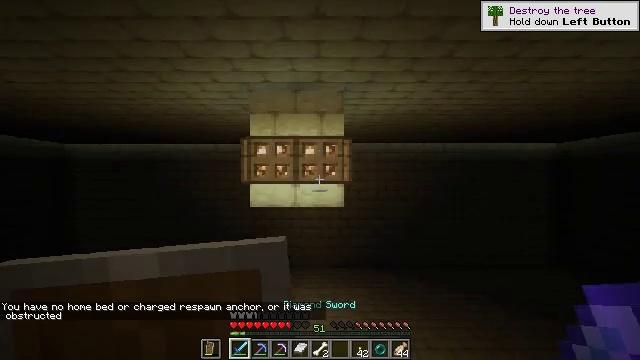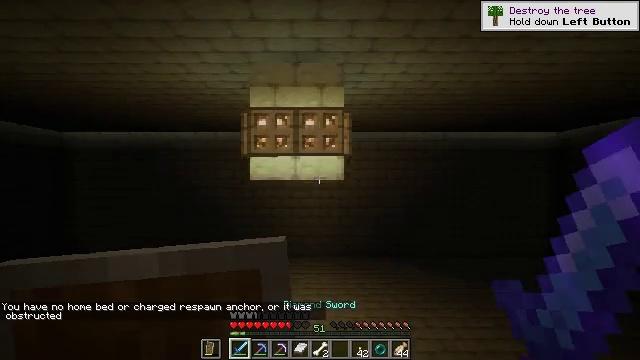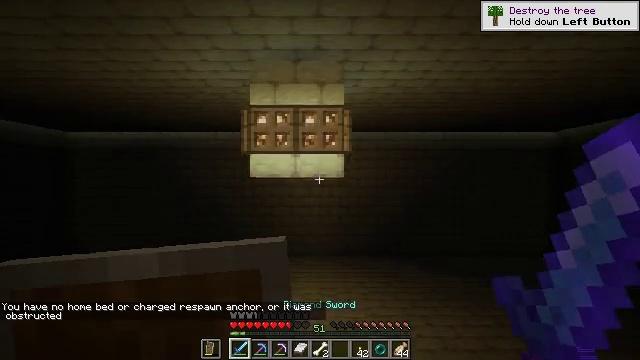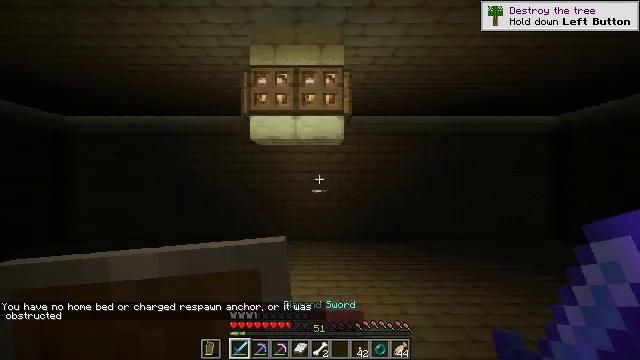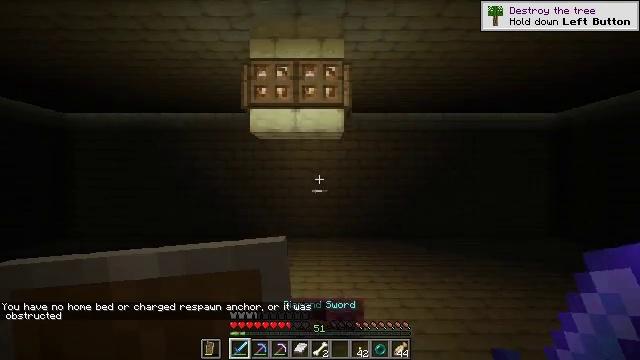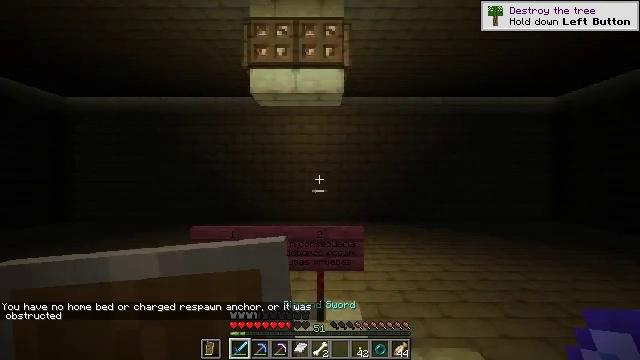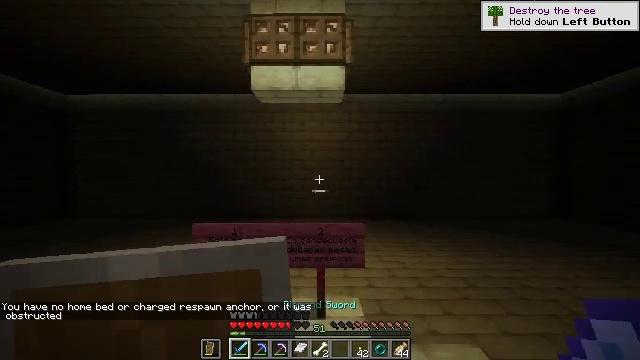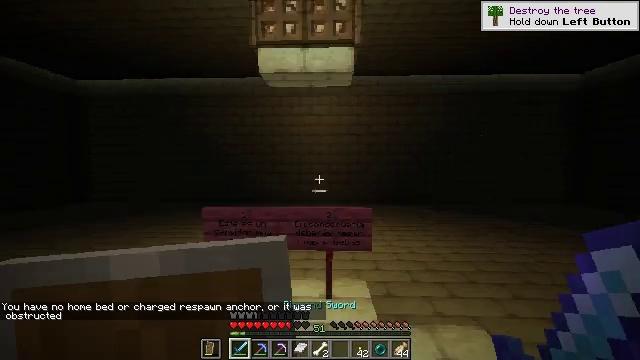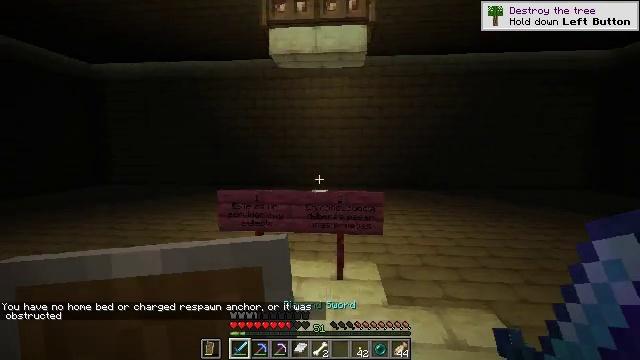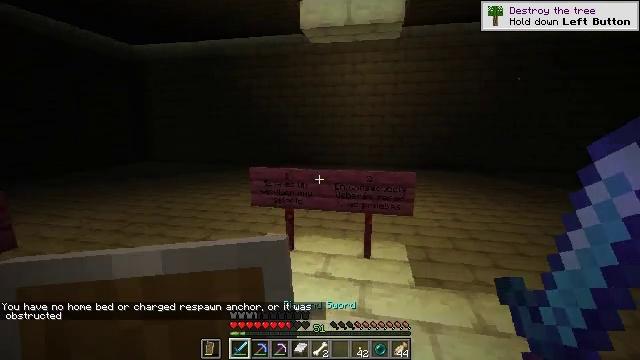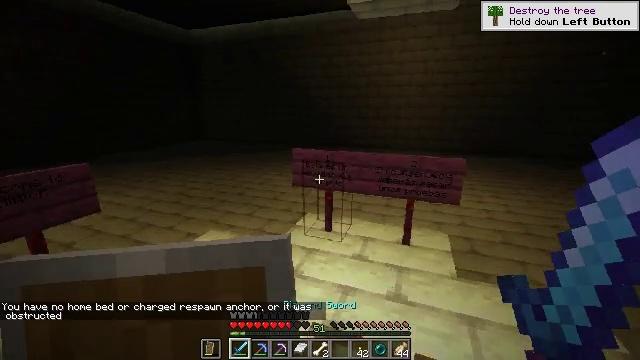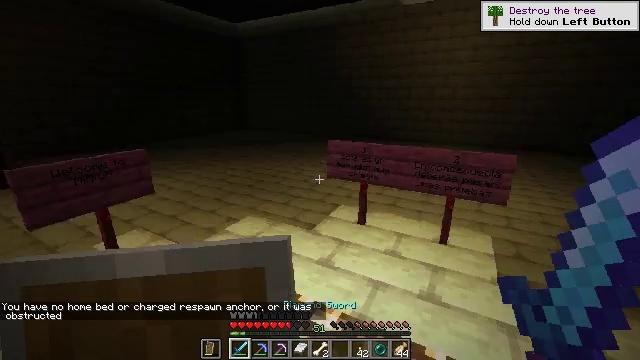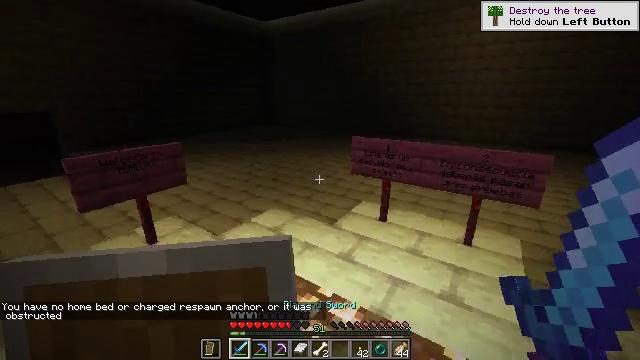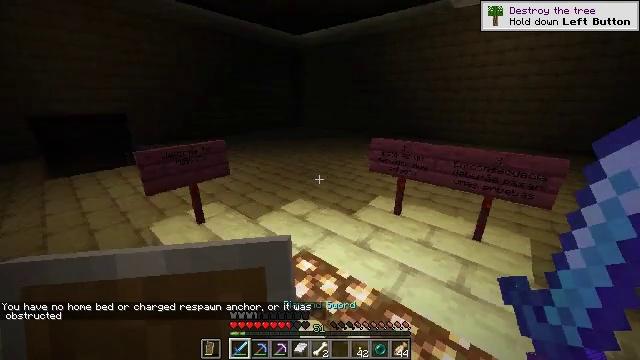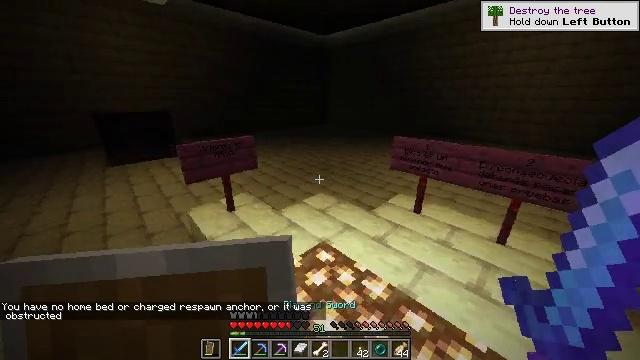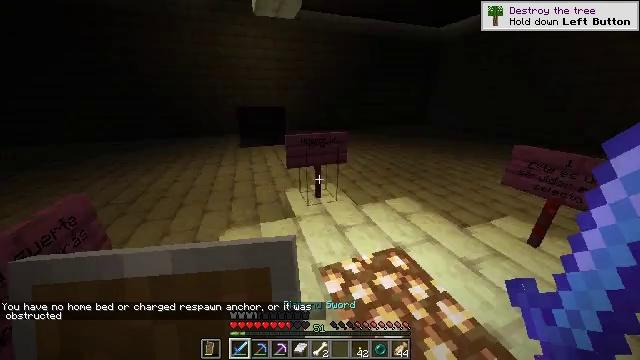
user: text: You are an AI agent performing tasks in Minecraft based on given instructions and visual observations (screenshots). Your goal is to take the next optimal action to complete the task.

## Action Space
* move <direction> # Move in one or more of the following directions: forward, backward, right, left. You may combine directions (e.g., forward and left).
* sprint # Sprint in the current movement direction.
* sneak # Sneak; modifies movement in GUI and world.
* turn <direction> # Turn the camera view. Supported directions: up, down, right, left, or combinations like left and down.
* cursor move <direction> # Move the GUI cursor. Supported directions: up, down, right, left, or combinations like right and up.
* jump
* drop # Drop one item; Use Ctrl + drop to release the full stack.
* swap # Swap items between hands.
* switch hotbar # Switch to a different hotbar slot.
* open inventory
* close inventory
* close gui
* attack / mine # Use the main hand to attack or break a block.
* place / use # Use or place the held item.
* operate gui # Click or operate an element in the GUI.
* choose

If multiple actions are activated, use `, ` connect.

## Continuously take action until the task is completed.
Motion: motion action
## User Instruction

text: Break the end stone bricks.
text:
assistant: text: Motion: no_op
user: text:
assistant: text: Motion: no_op
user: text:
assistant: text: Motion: no_op
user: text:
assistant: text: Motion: no_op
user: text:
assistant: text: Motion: no_op
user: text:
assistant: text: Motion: no_op
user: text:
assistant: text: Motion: turn left and down
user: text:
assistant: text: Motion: turn left and down
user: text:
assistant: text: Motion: turn left and down
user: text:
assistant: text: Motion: turn left and down
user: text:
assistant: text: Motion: turn left and down
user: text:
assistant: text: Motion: turn left and down
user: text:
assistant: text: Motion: turn left and down
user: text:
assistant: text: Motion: turn left and down
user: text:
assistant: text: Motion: turn left and down
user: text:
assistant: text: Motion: turn left
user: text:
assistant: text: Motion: turn left and up
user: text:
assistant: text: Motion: turn left and up
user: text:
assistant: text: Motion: no_op
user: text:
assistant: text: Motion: no_op
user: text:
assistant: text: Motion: no_op
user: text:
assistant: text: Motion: no_op
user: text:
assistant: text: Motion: turn down
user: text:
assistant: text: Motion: turn left and down
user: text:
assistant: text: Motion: turn left
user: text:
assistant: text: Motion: turn left
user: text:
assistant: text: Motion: turn left
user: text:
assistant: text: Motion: turn left
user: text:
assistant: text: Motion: turn left
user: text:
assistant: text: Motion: turn left